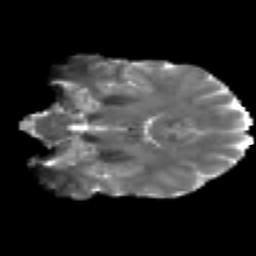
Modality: T2w
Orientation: coronal
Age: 27
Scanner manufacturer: siemens
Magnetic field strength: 3 T
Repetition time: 2.2 s
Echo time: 0.084 s